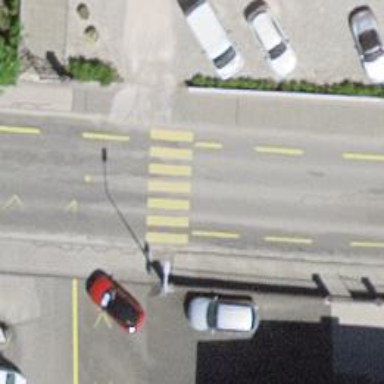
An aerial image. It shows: Marked crossing on the road with clear markings.